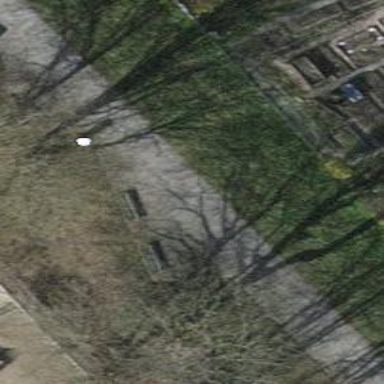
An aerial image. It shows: Bench.